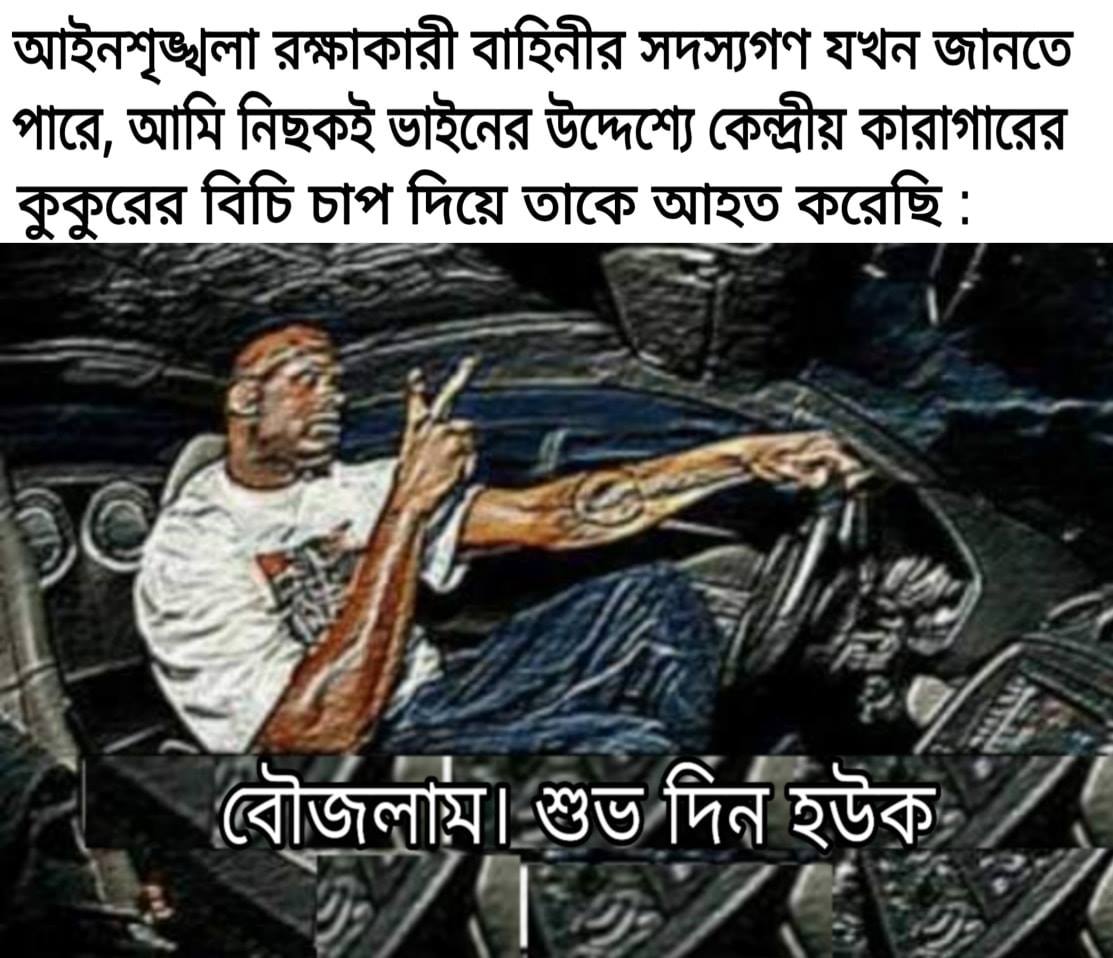
Caption: আইনশৃঙ্খলা রক্ষাকারী বাহিনীর সদস্যগণ যখন জানতে পারে , আমি নিছকই ভাইনের উদ্দেশ্যে কেন্দ্রীয় কারাগারের কুকুরের বিচি চাপ দিয়ে তাকে আহত করেছি   বৌজলাম ।  শুভ দিন হউক
Label: non-hate